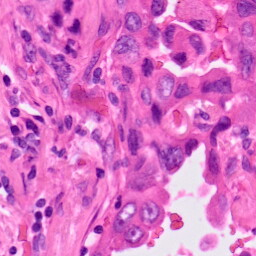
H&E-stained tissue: Lung